Interaction volume radius: 5 \u00c5
Interaction volume height: 20 \u00c5
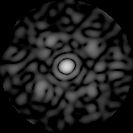
Disorder parameter: 0.696